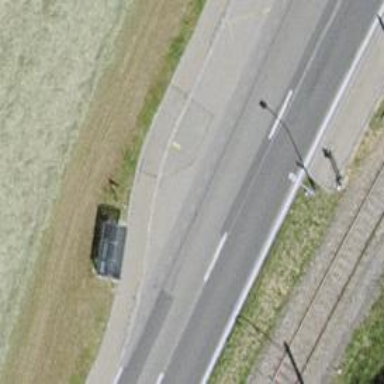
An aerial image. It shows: Secondary road with asphalt surface and sidewalk on the left.